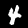
Digit: 4